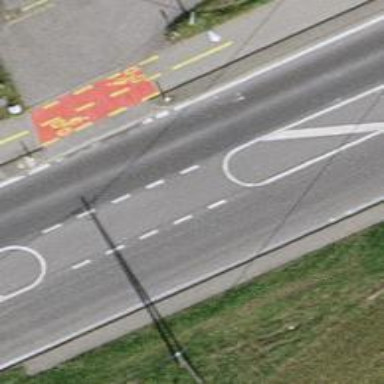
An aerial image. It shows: Secondary road with asphalt surface and sidewalks on both sides.